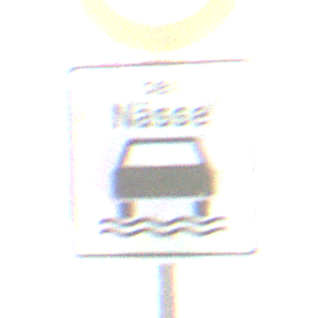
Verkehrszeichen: BeiNaesse
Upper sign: Geschwindigkeit60
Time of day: MorningAfternoon
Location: Outdoor (Suburban)
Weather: PartlyCloudy
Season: NotSpecified
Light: Natural